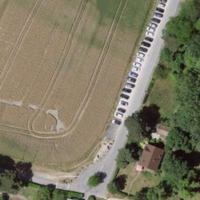
EUNIS habitat code: 52
Species observed at this site:
Mentha suaveolens
Chelidonium majus